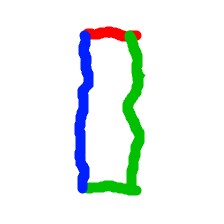
Shape: rectangle